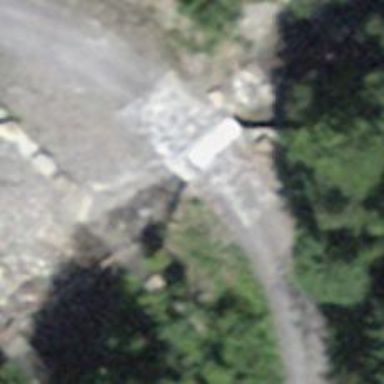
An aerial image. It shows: Track road with bridge. The track type is grade 3.